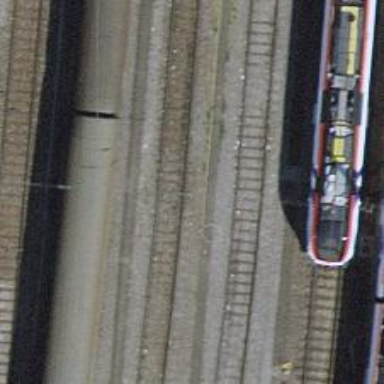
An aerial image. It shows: Railway yard with electrified tracks and single track.